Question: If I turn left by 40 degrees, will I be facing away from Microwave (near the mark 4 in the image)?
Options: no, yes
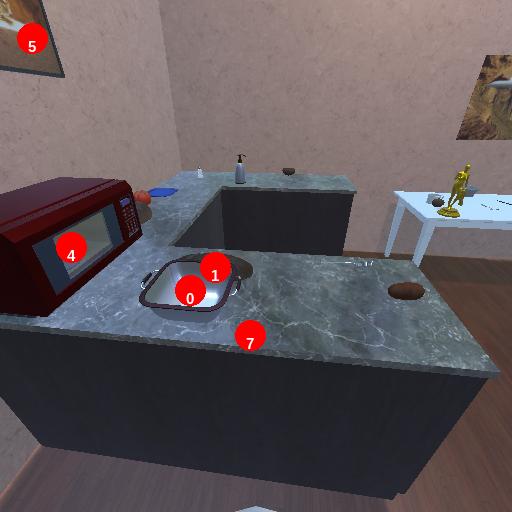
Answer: no